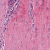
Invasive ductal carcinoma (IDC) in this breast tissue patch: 0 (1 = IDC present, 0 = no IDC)